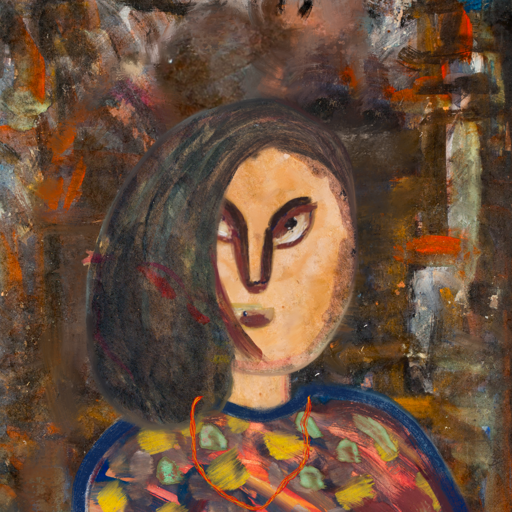
Background: GypsyQueen, Head And Neck Front: Childish, Face Front: After_Raid, Bust: Mother_And_Son_Mother, Hair Front: Gypsy_Mother, Head Accessory: Blank, Second Necklace: Gypsy_Mother_2, Necklace: Blank, Baby: Blank